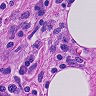
Metastatic tissue present: no